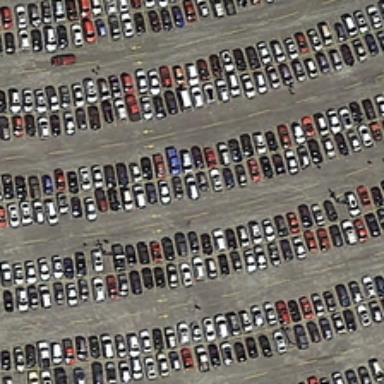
Many cars are parked in a parking lot .